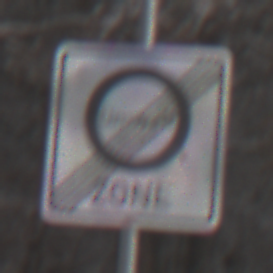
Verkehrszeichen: EndeUmweltzone
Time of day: MorningAfternoon
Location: Outdoor (Nature)
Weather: PartlyCloudy
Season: Winter
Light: Natural